Interaction volume radius: 5 \u00c5
Interaction volume height: 15 \u00c5
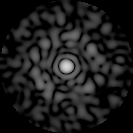
Disorder parameter: 0.8384